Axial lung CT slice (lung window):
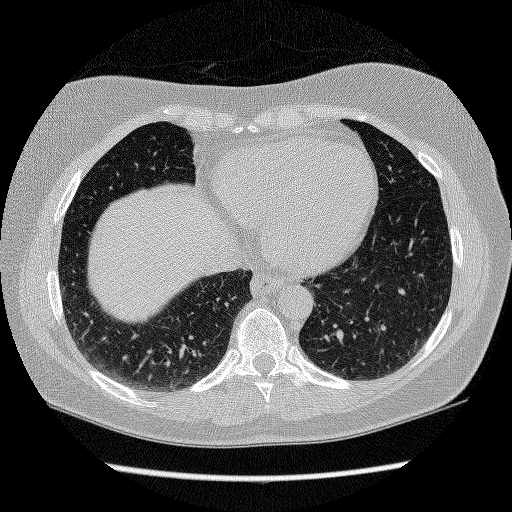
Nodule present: no